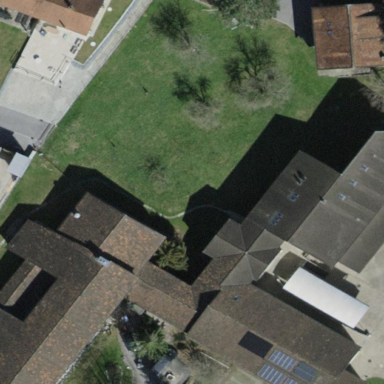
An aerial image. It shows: School building.